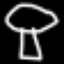
Label: mushroom